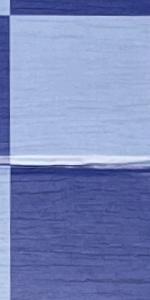
Label: Empty